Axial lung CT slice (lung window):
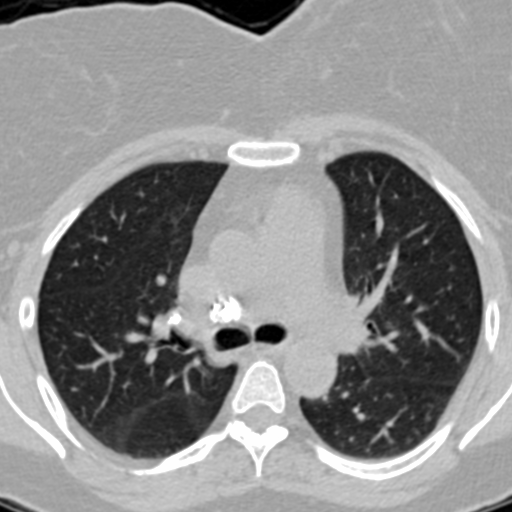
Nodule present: no